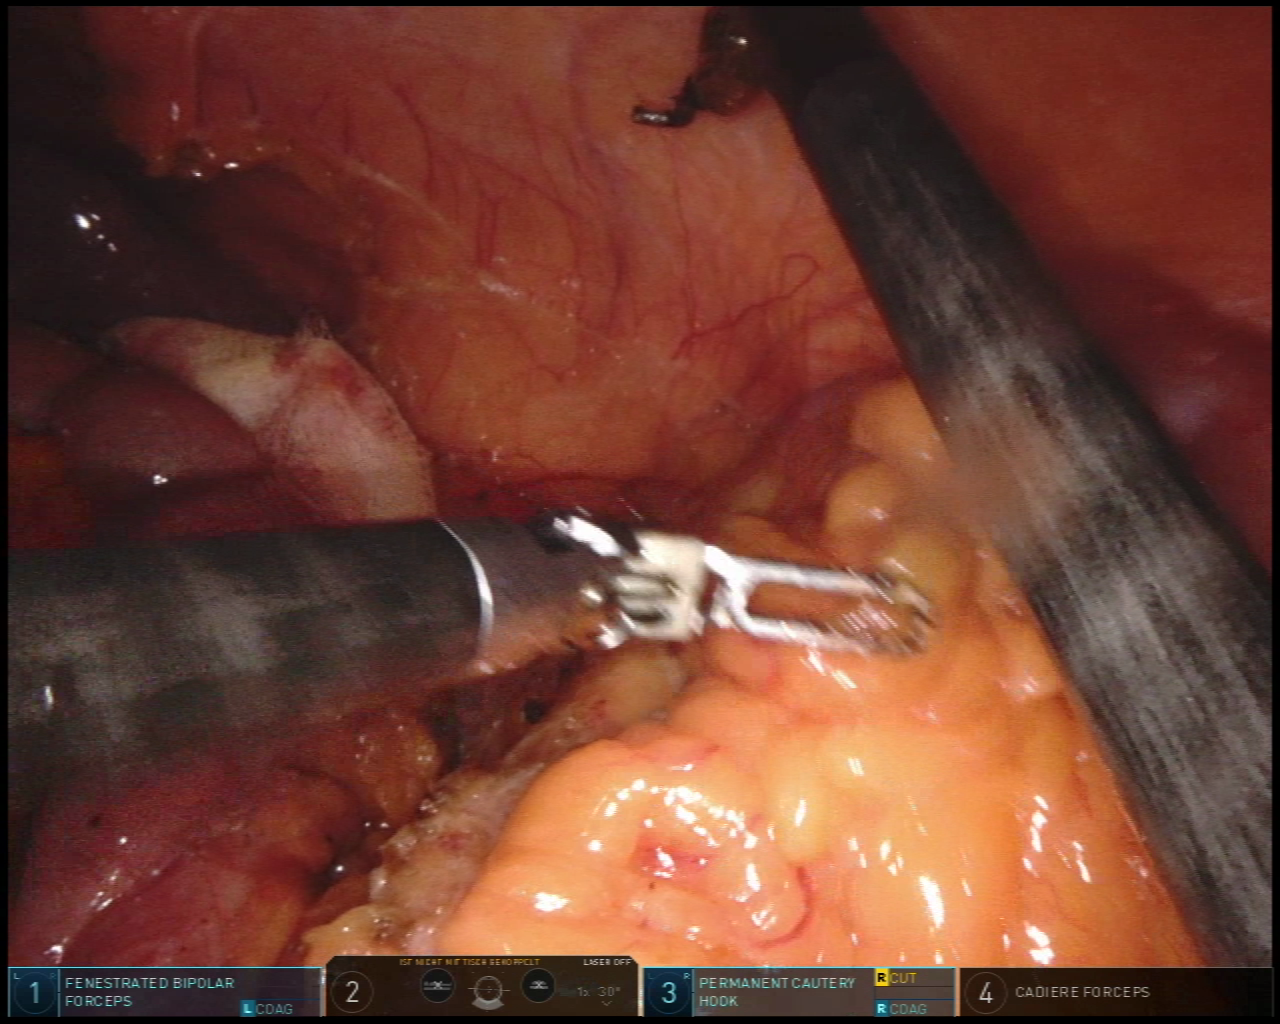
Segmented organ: abdominal_wall
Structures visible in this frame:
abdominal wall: yes
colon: yes
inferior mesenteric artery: no
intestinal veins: no
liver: no
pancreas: no
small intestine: no
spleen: yes
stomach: no
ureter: no
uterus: no
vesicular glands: no